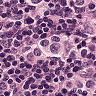
Metastatic tissue present: yes